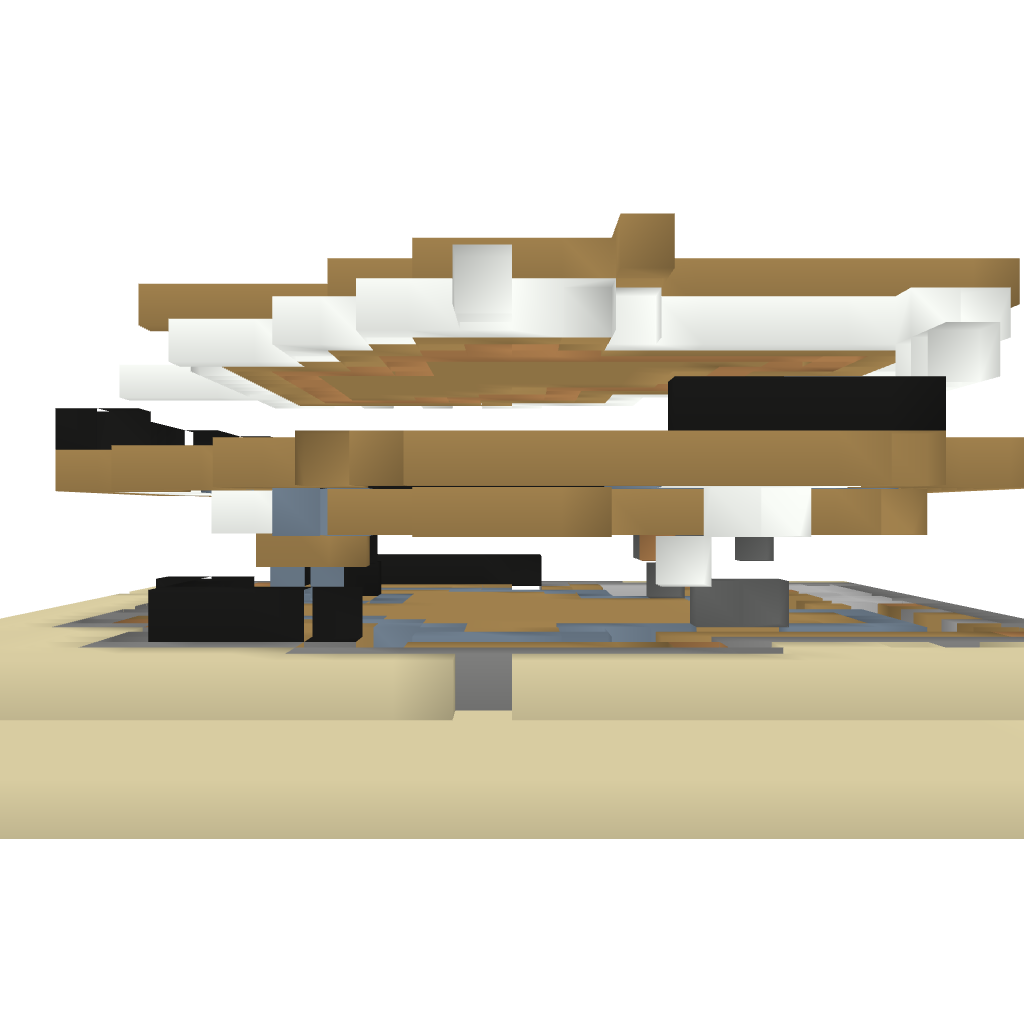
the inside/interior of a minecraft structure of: Modern House [1.4]